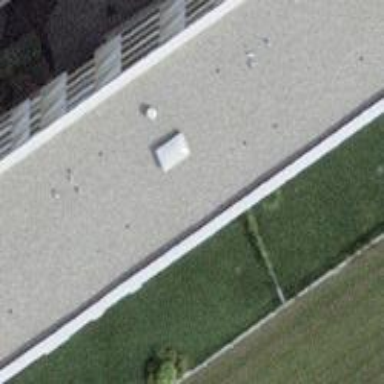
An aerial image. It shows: Building with flat roof made of gravel.